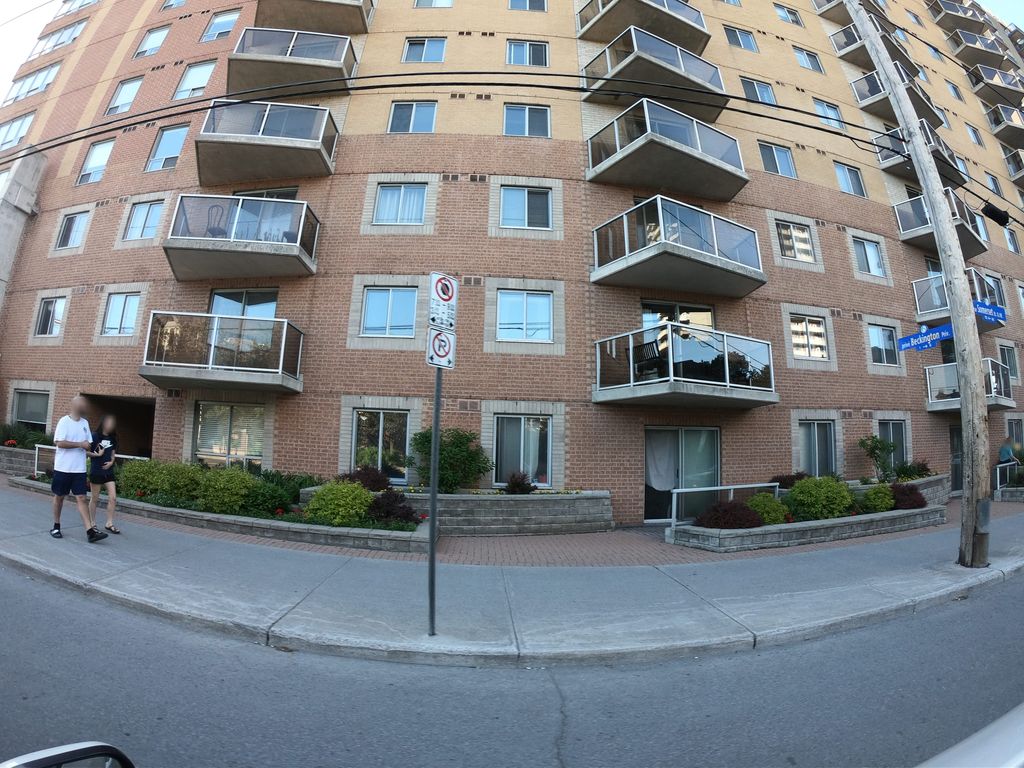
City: ottawa-gatineau